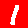
Digit: 1